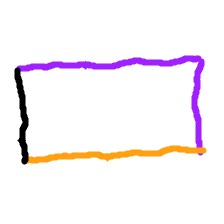
Shape: rectangle